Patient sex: M
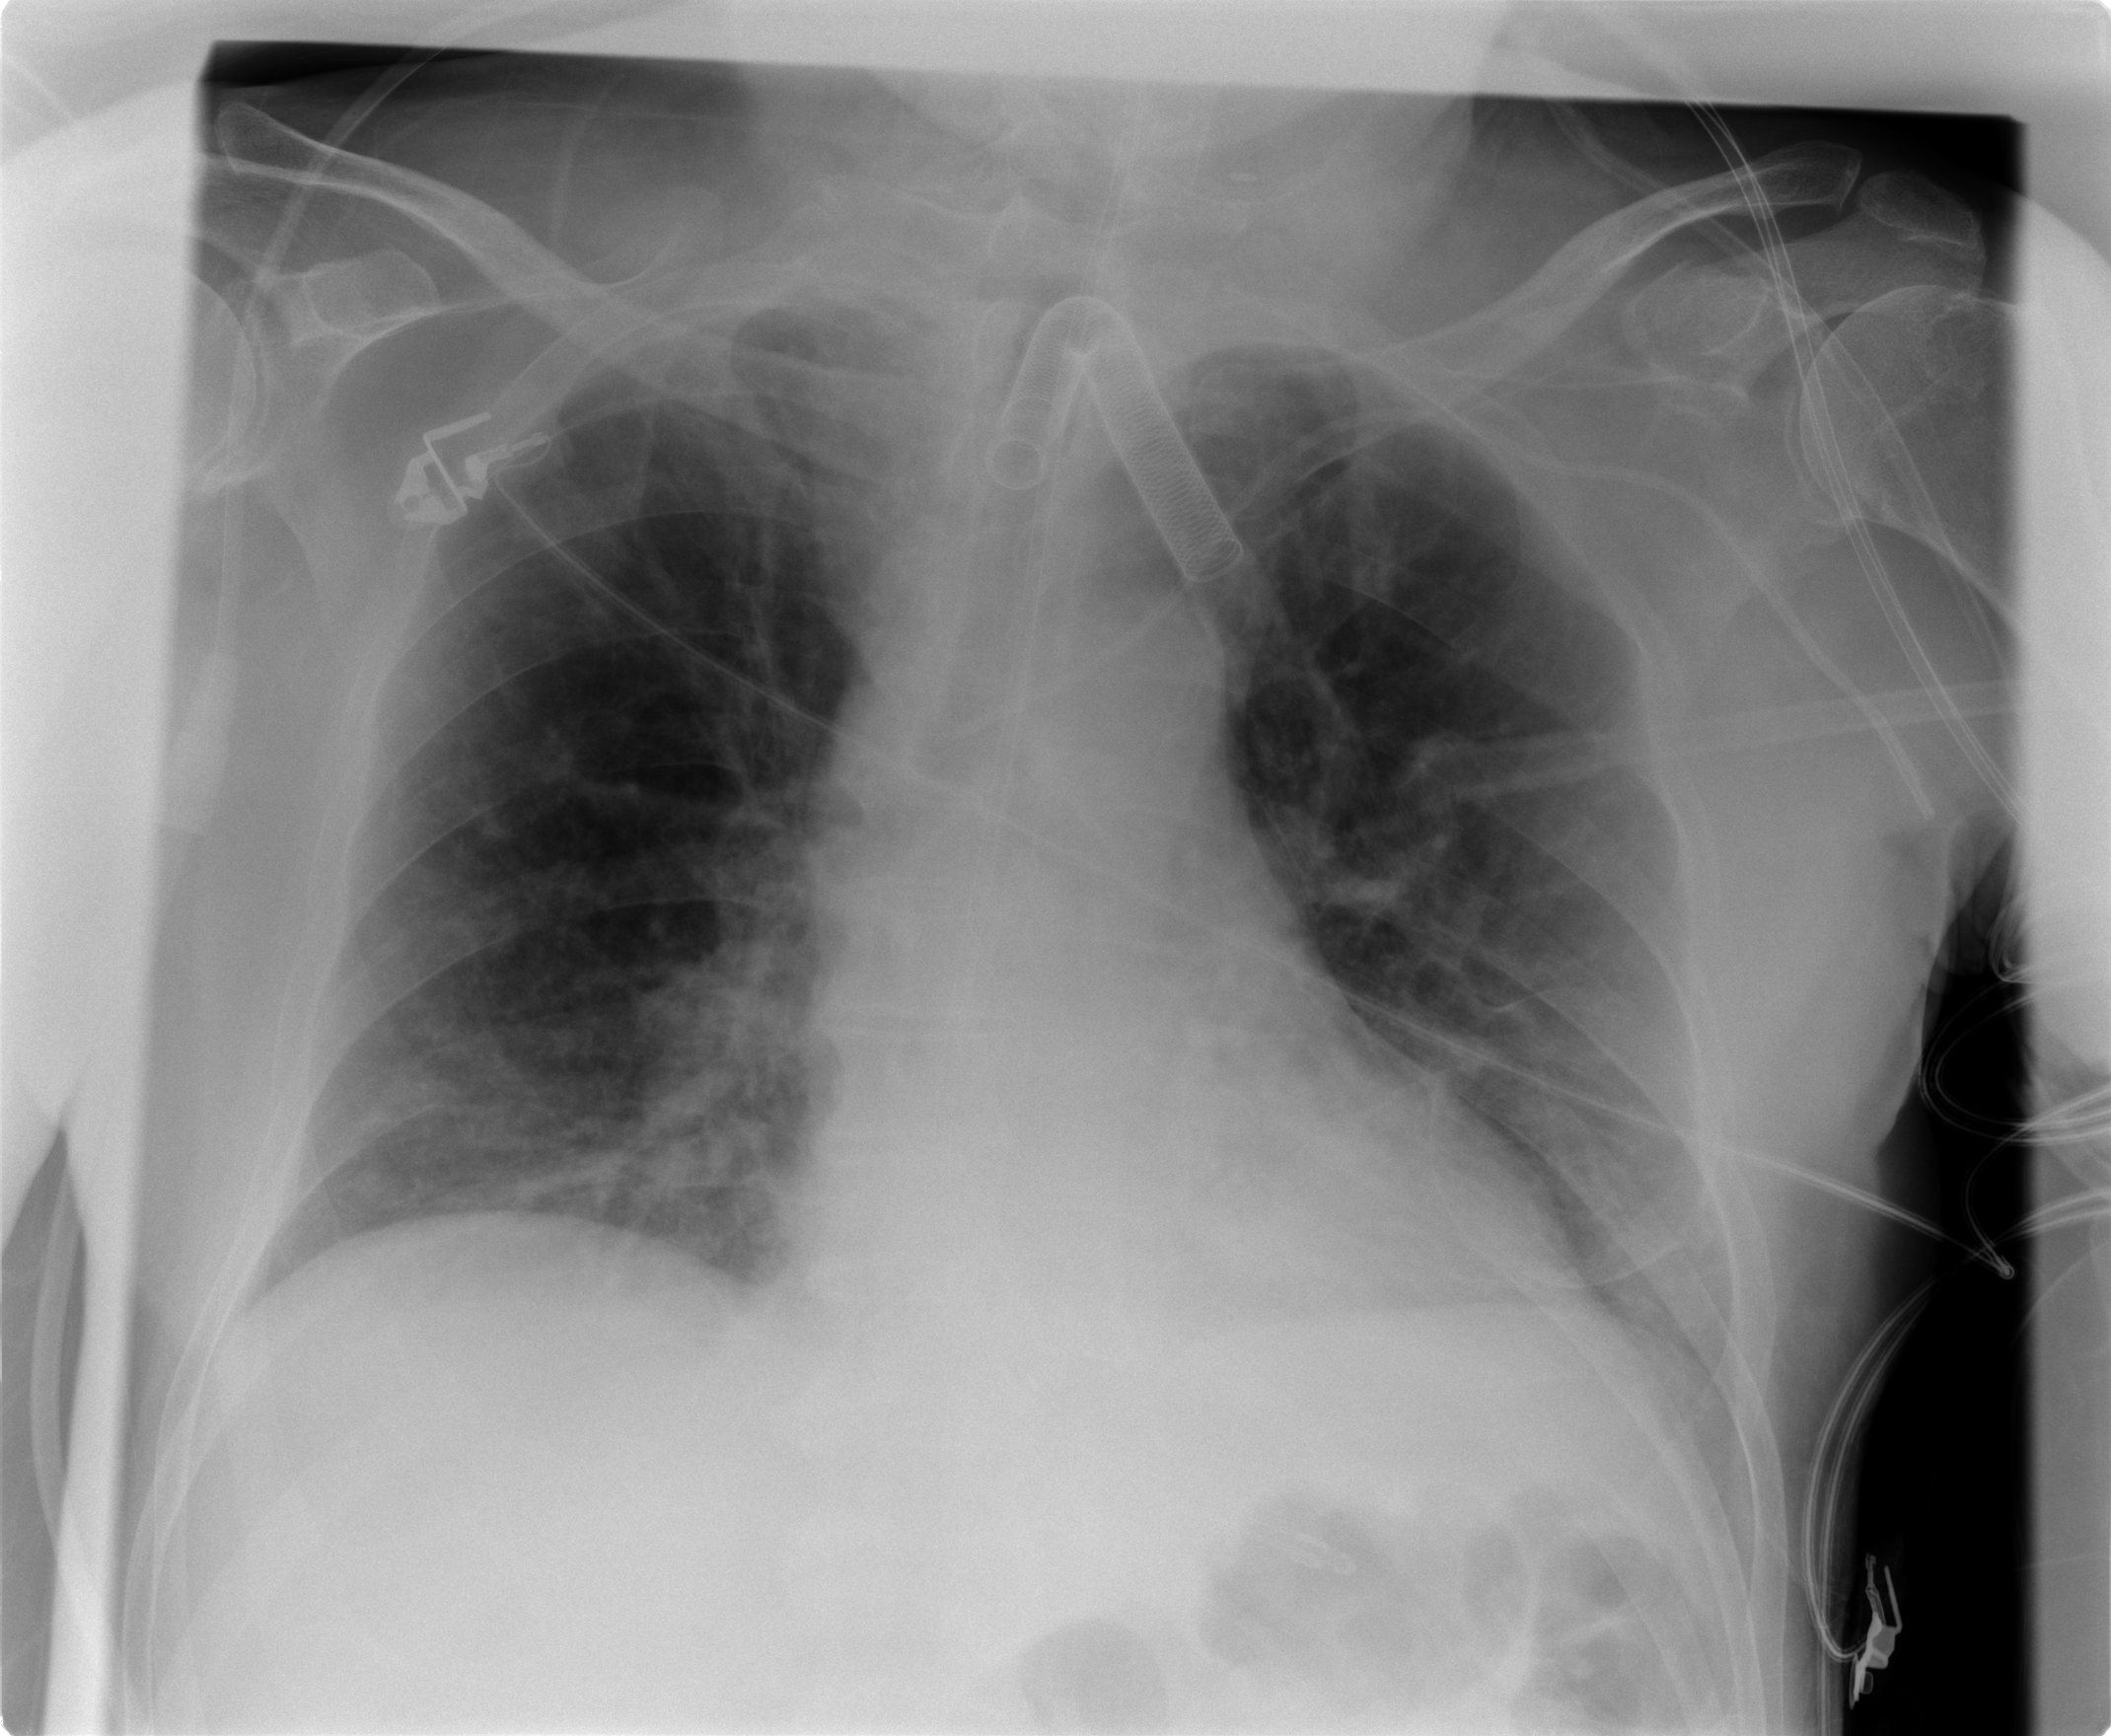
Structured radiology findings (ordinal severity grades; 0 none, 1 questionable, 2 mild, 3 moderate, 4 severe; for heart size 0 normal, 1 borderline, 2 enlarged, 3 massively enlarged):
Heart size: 0
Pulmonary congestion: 2
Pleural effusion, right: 0
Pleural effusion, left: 0
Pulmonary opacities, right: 0
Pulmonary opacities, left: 0
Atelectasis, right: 0
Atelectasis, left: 0